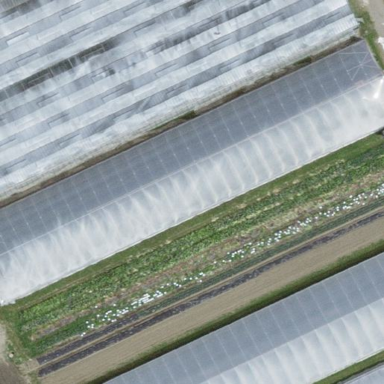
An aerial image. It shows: Greenhouse.